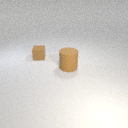
large brown rubber cylinder to the right of small brown rubber cube